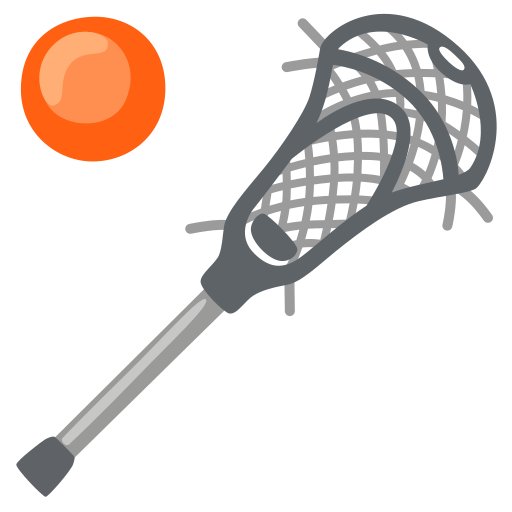
Emoji: 🥍